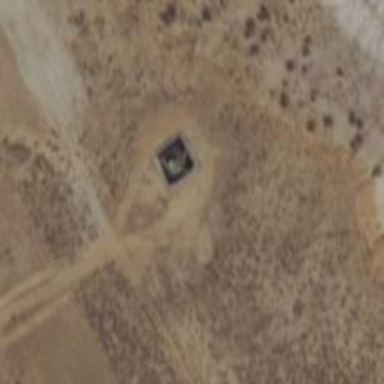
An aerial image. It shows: Storage tank with man-made structure.